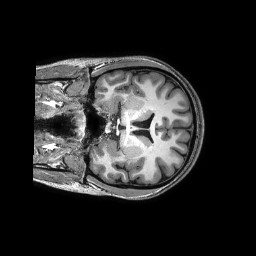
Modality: T1w
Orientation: coronal
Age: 21
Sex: female